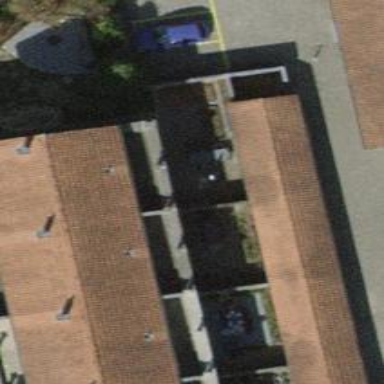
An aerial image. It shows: Terrace building.